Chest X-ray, PA view. Patient: 55 years old, sex M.
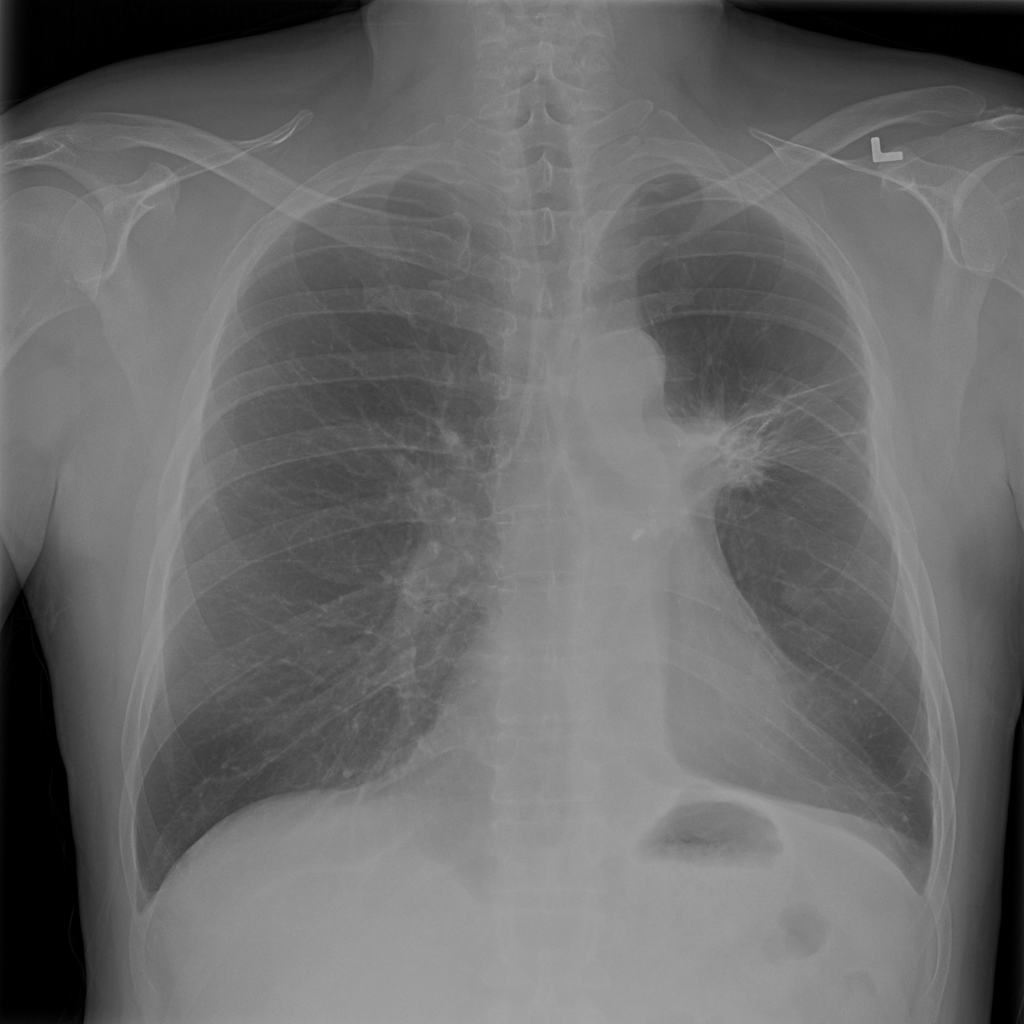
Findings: Atelectasis, Effusion